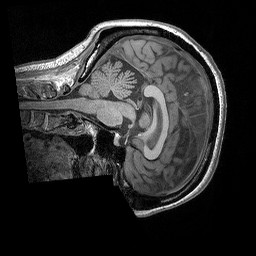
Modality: T1w
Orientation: sagittal
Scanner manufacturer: siemens
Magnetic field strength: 3 T
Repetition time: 2.3 s
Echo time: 0.00298 s